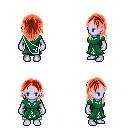
a pixel art fantasy rpg character, female body template, dark elf, purple skin, sash dress, white pants, red long hairstyle, four views (front, back, left, right), 2x2 character sprite sheet, small pixel art, hard edges, no anti-aliasing